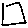
Label: square